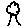
Label: tree